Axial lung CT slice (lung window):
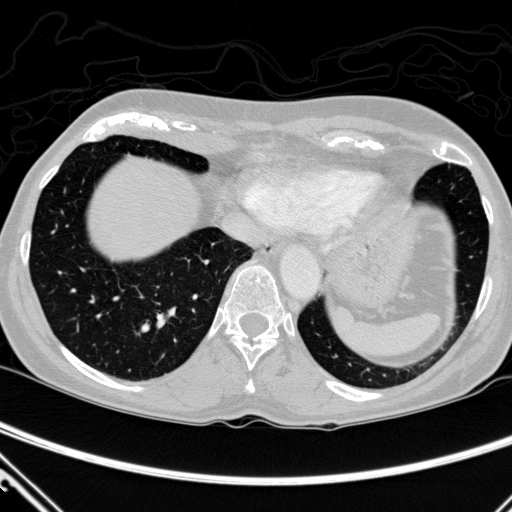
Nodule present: no